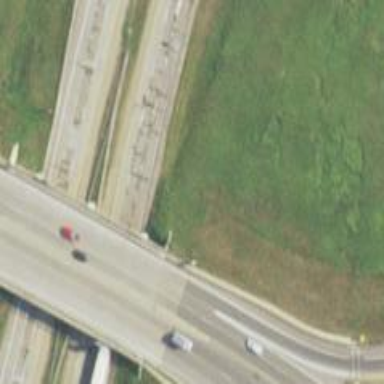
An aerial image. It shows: Motorway.